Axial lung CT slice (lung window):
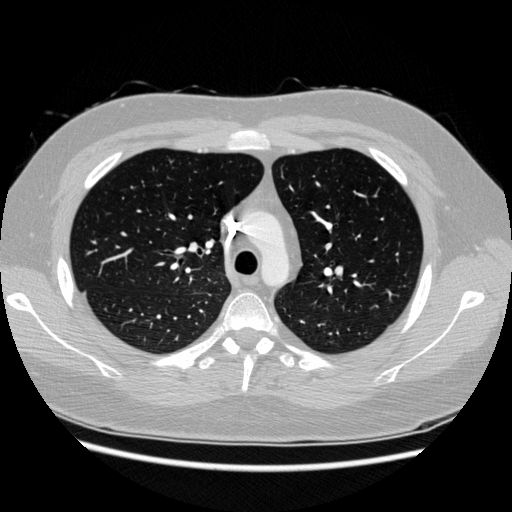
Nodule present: no